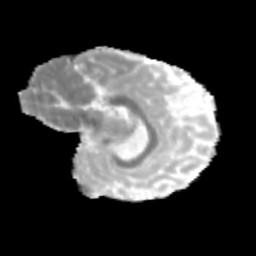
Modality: MD
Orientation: sagittal
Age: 12
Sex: female
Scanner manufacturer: siemens
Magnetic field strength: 3 T
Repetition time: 3.8 s
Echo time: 0.07 s